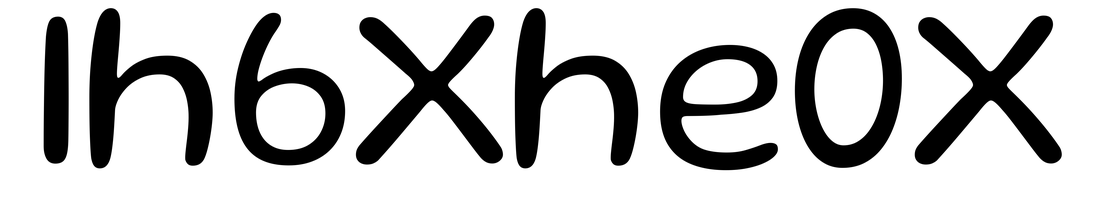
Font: Gluten_Light